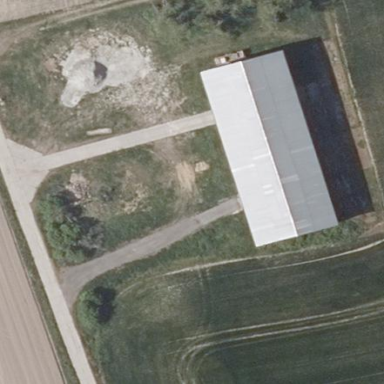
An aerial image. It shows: Farmyard area.